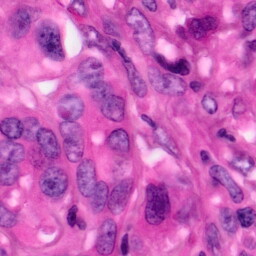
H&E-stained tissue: Pancreatic